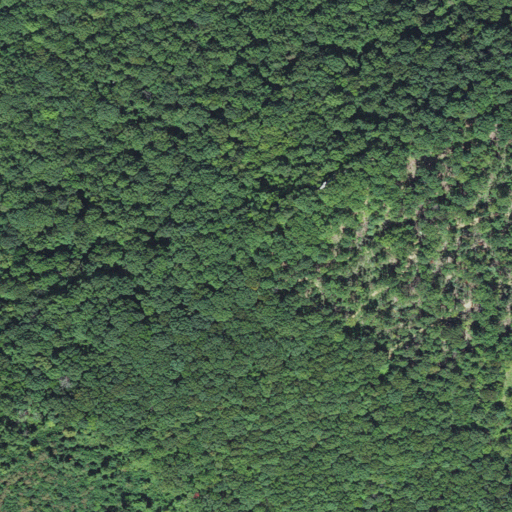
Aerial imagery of ridge(s) in West Virginia named Chimney Ridge containing only deciduous forest